Question: I have a HorizontalScrollView with some buttons, I am trying to stretch these buttons to fill the whole width of the HorizontalScrollView so that they can appear organized and equally spaced between each others. Here is the Image which I have.

I want these 4 buttons to be stretched over the whole width! here is my code
'''
<HorizontalScrollView
android:id="@+id/items_HorizontalBar"
android:layout_width="match_parent"
android:layout_height="wrap_content"
android:layout_alignBottom="@+id/vf"
android:background="#80000000"
android:fillViewport="true" >
<LinearLayout
android:layout_width="match_parent"
android:layout_height="fill_parent"
android:orientation="horizontal" >
<Button
android:layout_width="90dp"
android:layout_height="fill_parent"
android:layout_margin="5dp"
android:background="@android:color/transparent"
android:drawableTop="@drawable/rss"
android:text="Light"
android:textColor="@color/green_color"
android:textSize="20sp" />
<Button
android:layout_width="90dp"
android:layout_height="fill_parent"
android:layout_margin="5dp"
android:background="@android:color/transparent"
android:drawableTop="@drawable/rss"
android:text="Door"
android:textColor="@color/green_color"
android:textSize="20sp" />
<Button
android:layout_width="90dp"
android:layout_height="fill_parent"
android:layout_margin="5dp"
android:background="@android:color/transparent"
android:drawableTop="@drawable/rss"
android:text="Alarms"
android:textColor="@color/green_color"
android:textSize="20sp" />
<Button
android:layout_width="90dp"
android:layout_height="fill_parent"
android:layout_margin="5dp"
android:background="@android:color/transparent"
android:drawableTop="@drawable/rss"
android:text="Window"
android:textColor="@color/green_color"
android:textSize="20sp" />
</LinearLayout>
</HorizontalScrollView>
'''
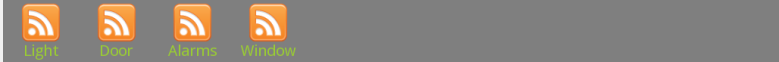
Answer: For equal distributions, set the value of the parent, and assign to its children.
For 4 equal sized buttons, add 'android:weightSum="1"' to the LinearLayout. For each of the buttons set 'android:layout_width="0dp"', then add 'android:layout_weight="0.25"'.
This is what occurs in the code but depending on the View, the button in the Eclipse GUI can also help.
However, <URL> can only host one direct child, I wonder about the structure of this layout...